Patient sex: M
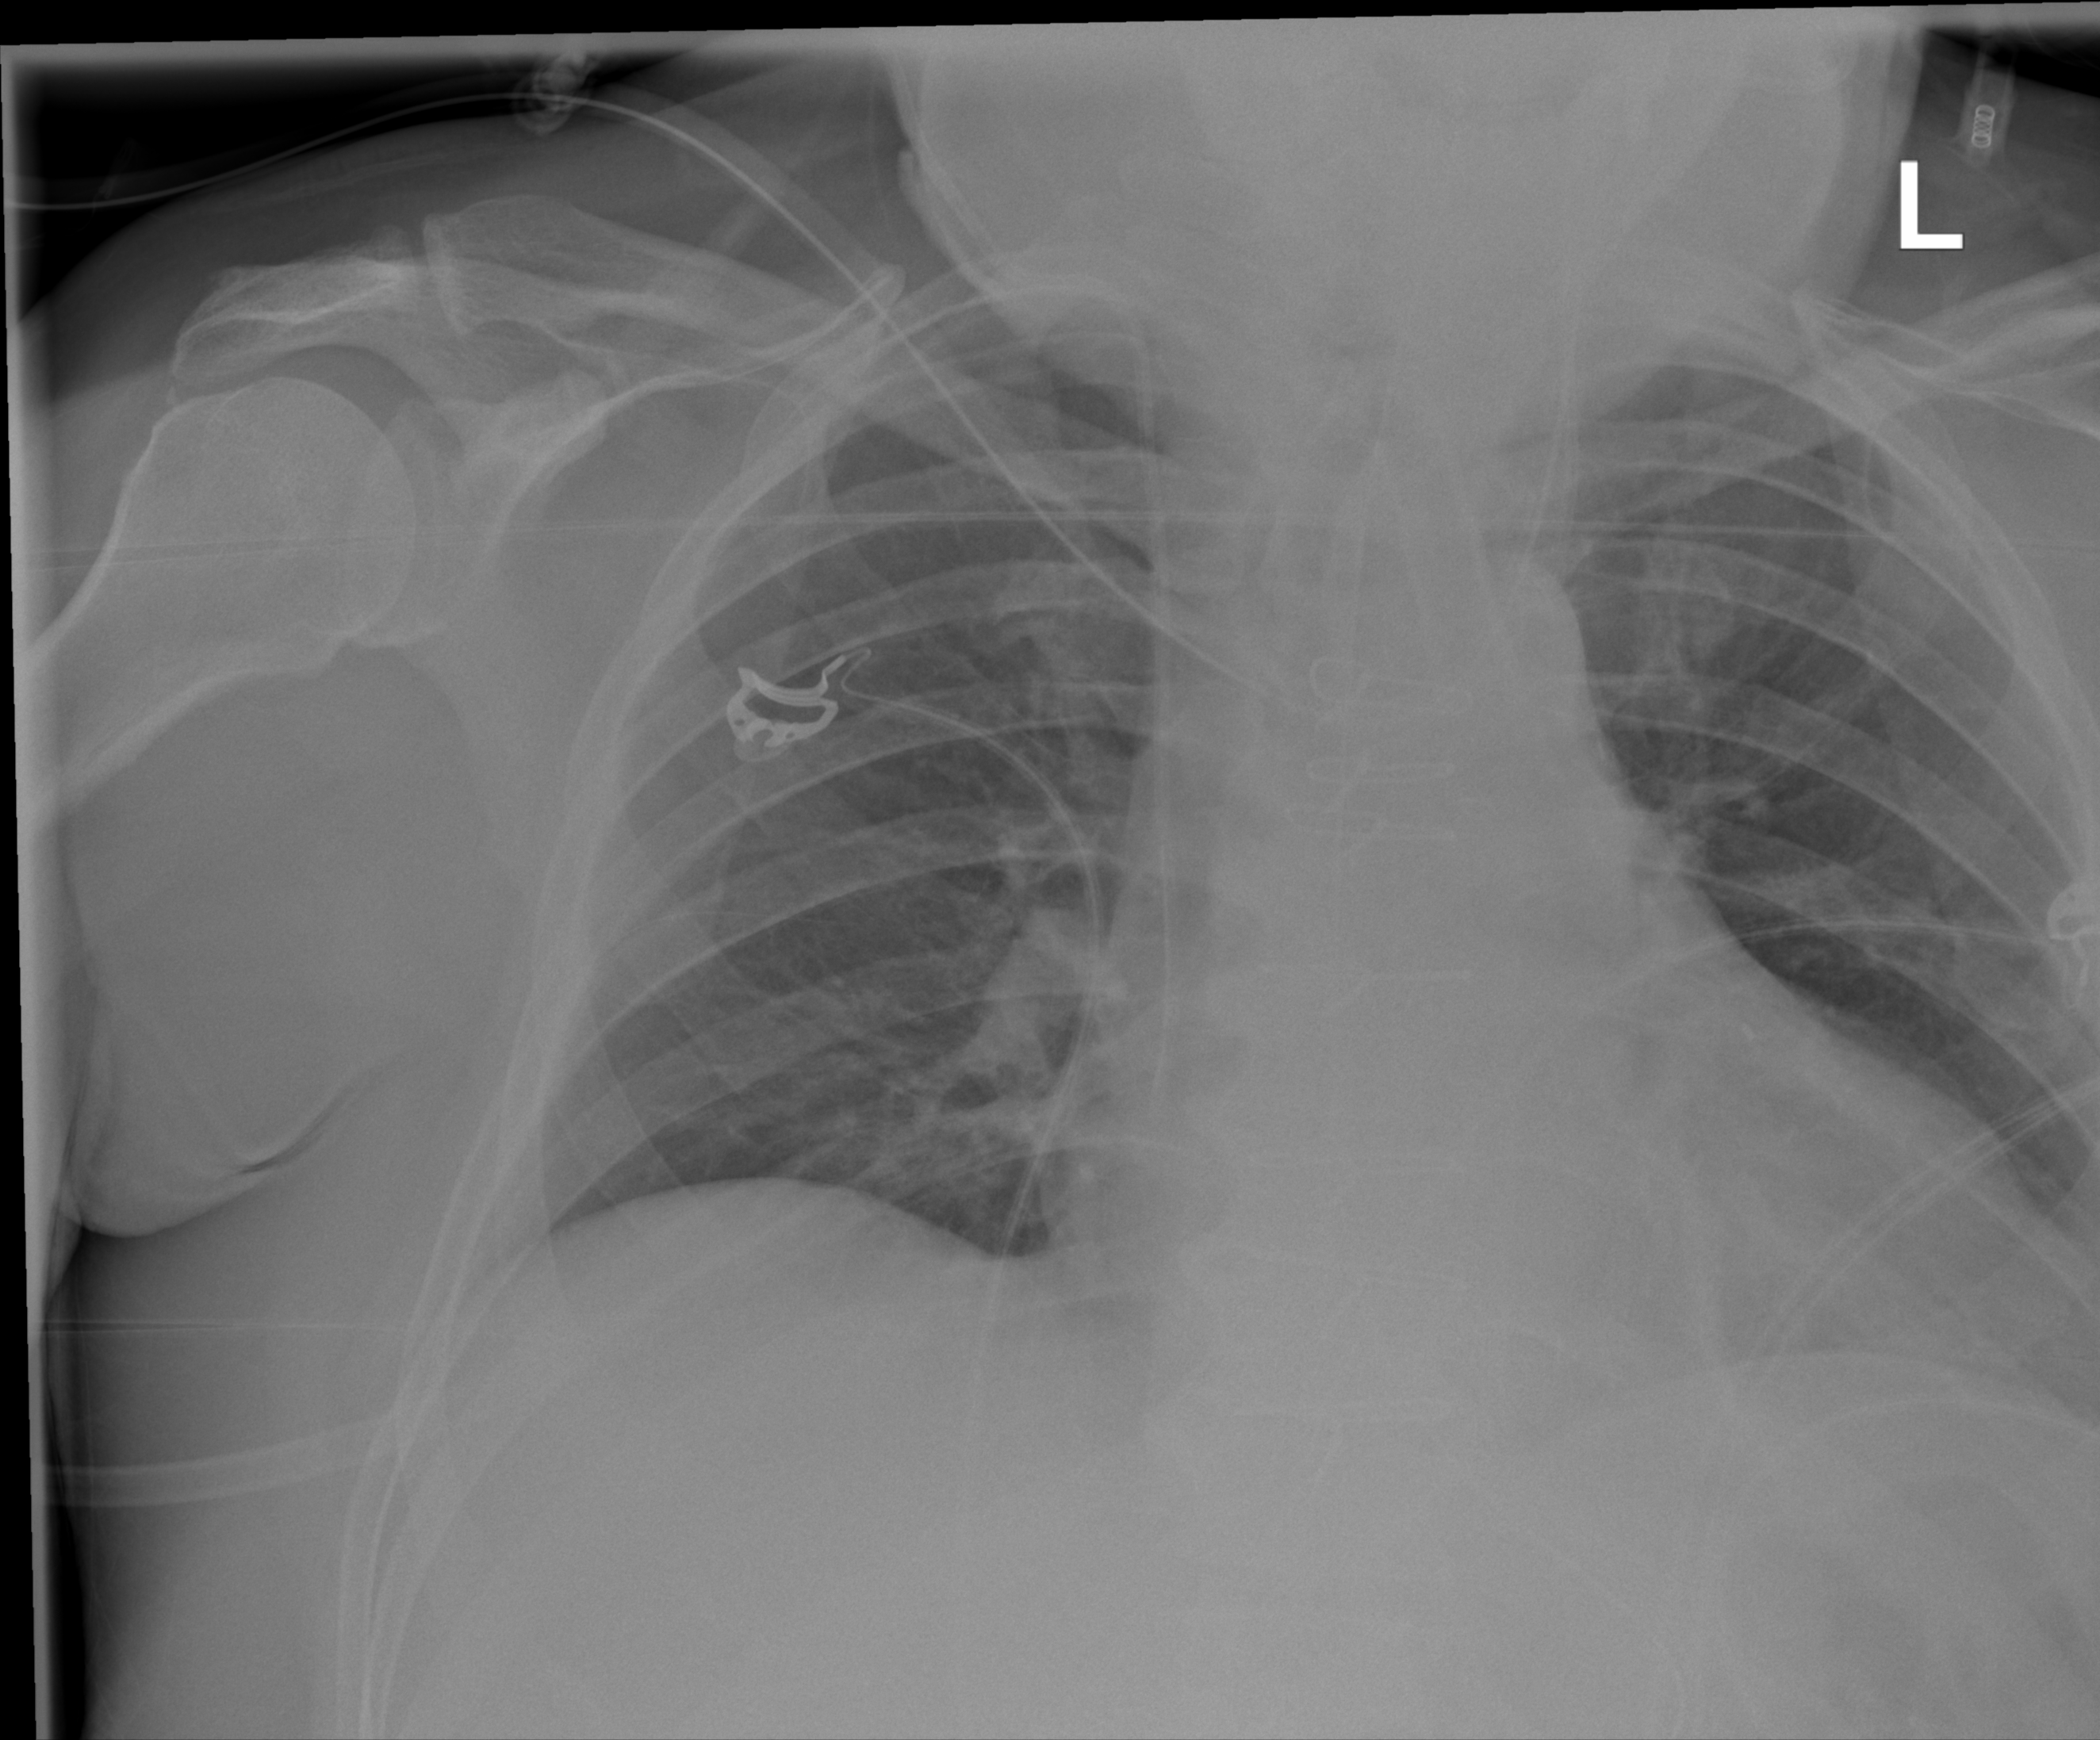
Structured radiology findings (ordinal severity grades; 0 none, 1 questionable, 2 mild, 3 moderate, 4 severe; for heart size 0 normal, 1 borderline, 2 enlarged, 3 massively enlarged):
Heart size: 2
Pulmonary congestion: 0
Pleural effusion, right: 0
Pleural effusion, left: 0
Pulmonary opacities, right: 0
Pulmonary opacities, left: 0
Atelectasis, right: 2
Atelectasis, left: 2